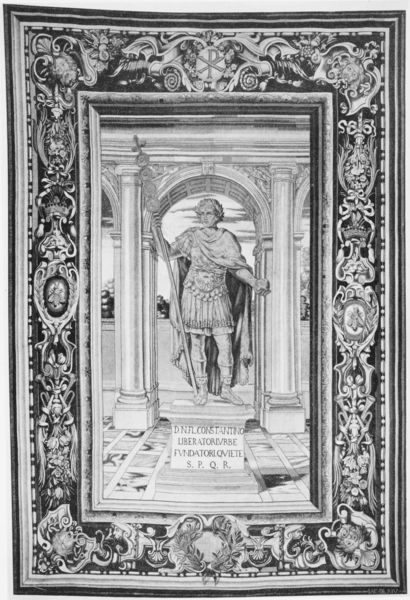
Titel: Teppichzyklus: Geschichte von „Konstantin der Große“
Künstler: Peter Paul Rubens
Schlagwörter: mann, umhang, grau, hintergrund, schwarz, säule, säulen, weiss, muster, ornament, rock, teppich, architektur, rahmen, sockel, figur, statue, schrift, bogen, stab, rundbogen, gobelin, inschrift, dekor, durchgang, podest, foto, fussboden, kreuz, druck, stich, ritter, rüstung, rom, fleisen, portal, römer, schultertuch, kassetten, zepter, römisch, groteske, caesar, konstantin, röck, pax christi